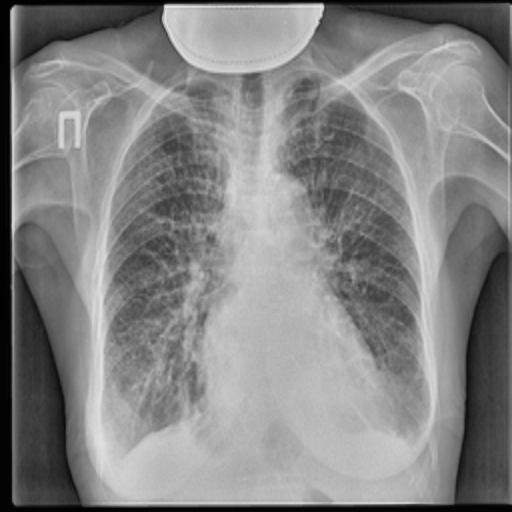
Finding: TUBERCULOSIS